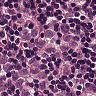
Metastatic tissue present: yes